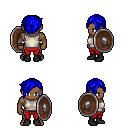
a pixel art fantasy rpg character, male body template, human, dark skin, white sleeveless shirt, red pants, blue pixie cut hairstyle, black shoes, shield, four views (front, back, left, right), 2x2 character sprite sheet, small pixel art, hard edges, no anti-aliasing